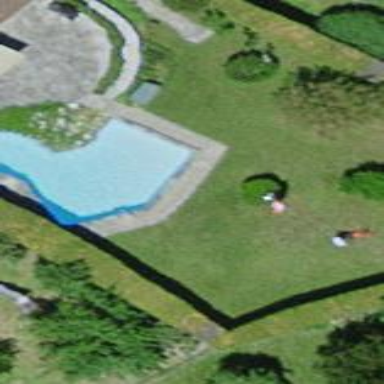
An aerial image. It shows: Swimming pool located in leisure land.